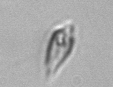
Label: Oxytoxum